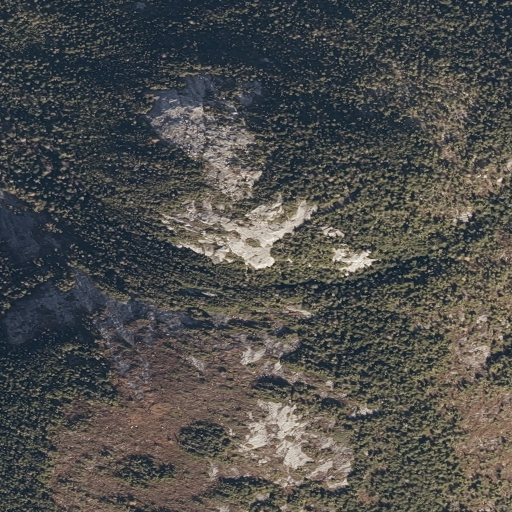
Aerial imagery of mountain in Maine named Little Baldpate Mountain containing evergreen forest, mixed forest, grassland, and barren land